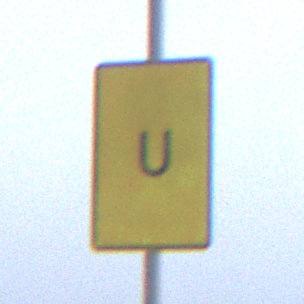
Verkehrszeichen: AnkuendigungOderFortsetzungUmleitungOhnePfeilsymbol
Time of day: SunriseSunset
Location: Outdoor (Nature)
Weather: Overcast
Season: NotSpecified
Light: Natural